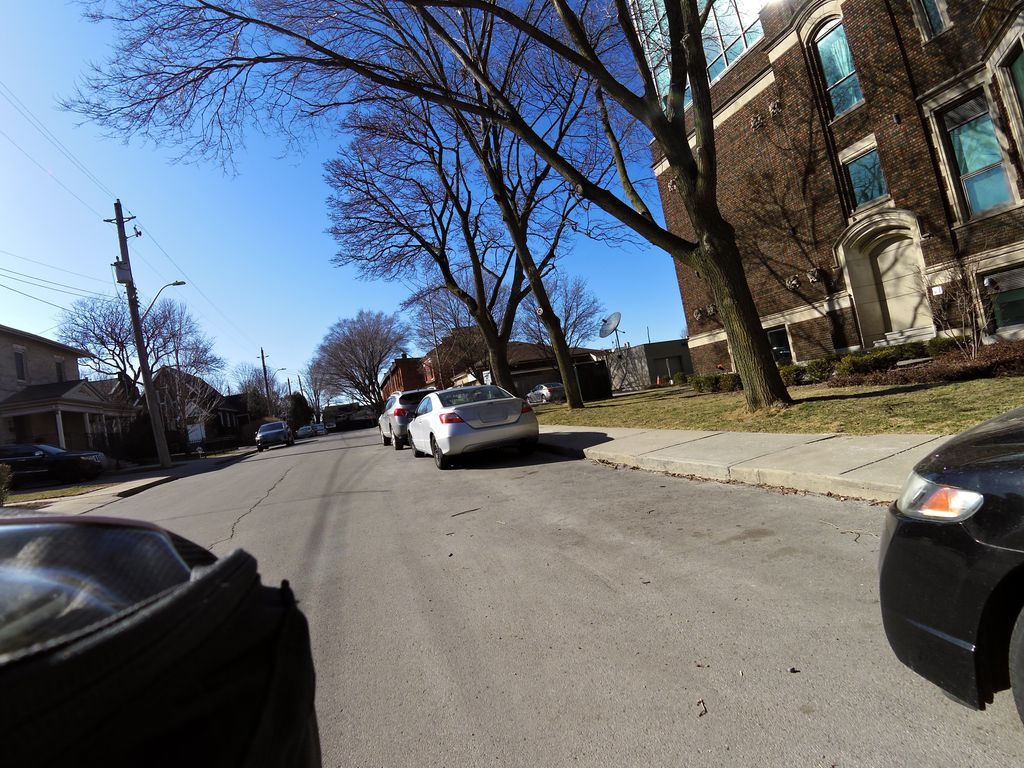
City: hamilton